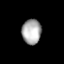
Tissue: lung
Cell type: Epithelial cells
Senescence score: 0.1968
Nuclear area (px): 471
Mean DAPI intensity: 171.346